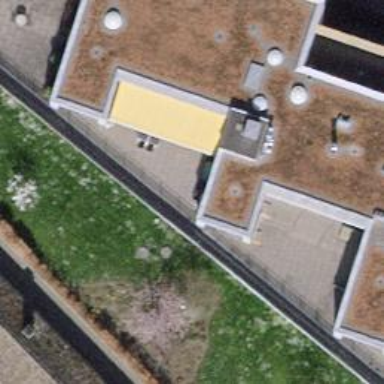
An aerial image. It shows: Residential building with flat red roof. The overall color of the building is khaki.